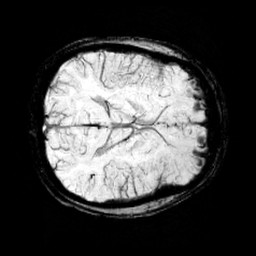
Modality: minIP
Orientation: axial
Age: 13
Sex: male
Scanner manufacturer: siemens
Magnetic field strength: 3 T
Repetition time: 0.027 s
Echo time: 0.02 s